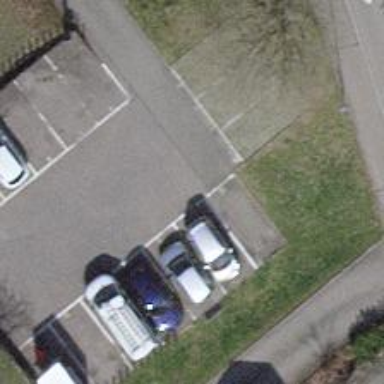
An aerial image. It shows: Road serving as parking aisle.